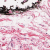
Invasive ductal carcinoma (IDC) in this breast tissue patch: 0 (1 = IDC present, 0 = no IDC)